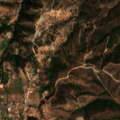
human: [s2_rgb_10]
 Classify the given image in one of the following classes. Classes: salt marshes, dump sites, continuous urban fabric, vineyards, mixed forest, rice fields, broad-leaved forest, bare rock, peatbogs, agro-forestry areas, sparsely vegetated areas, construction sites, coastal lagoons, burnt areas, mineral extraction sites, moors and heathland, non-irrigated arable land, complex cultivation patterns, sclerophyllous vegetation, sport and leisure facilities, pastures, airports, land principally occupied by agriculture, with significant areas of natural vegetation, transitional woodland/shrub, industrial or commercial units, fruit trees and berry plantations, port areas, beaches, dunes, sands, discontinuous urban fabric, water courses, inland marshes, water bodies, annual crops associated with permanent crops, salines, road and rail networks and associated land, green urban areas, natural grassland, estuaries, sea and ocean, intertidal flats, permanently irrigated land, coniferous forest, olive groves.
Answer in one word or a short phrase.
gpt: discontinuous urban fabric, complex cultivation patterns, land principally occupied by agriculture, with significant areas of natural vegetation, broad-leaved forest